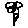
Label: flower